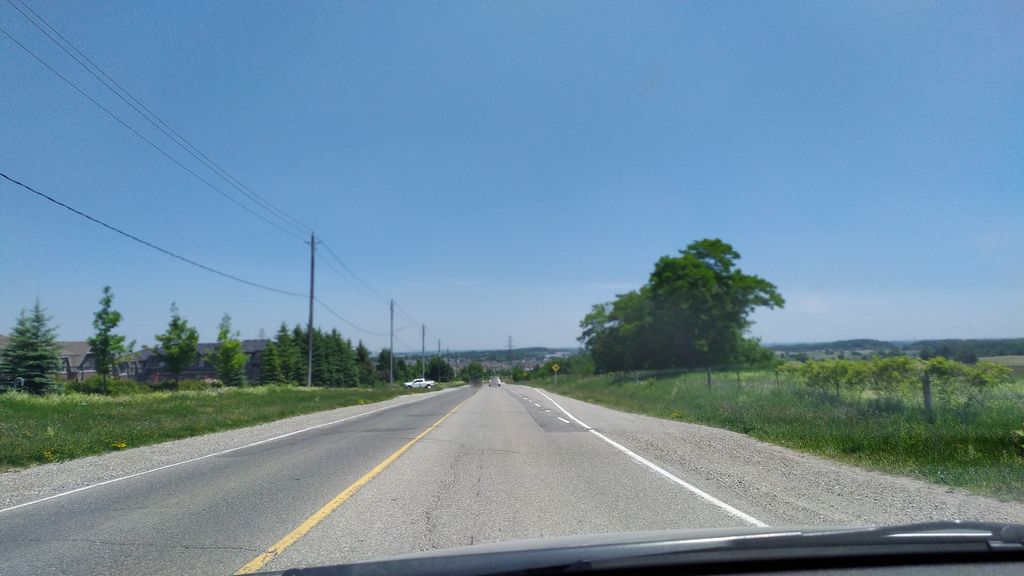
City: kitchener-waterloo